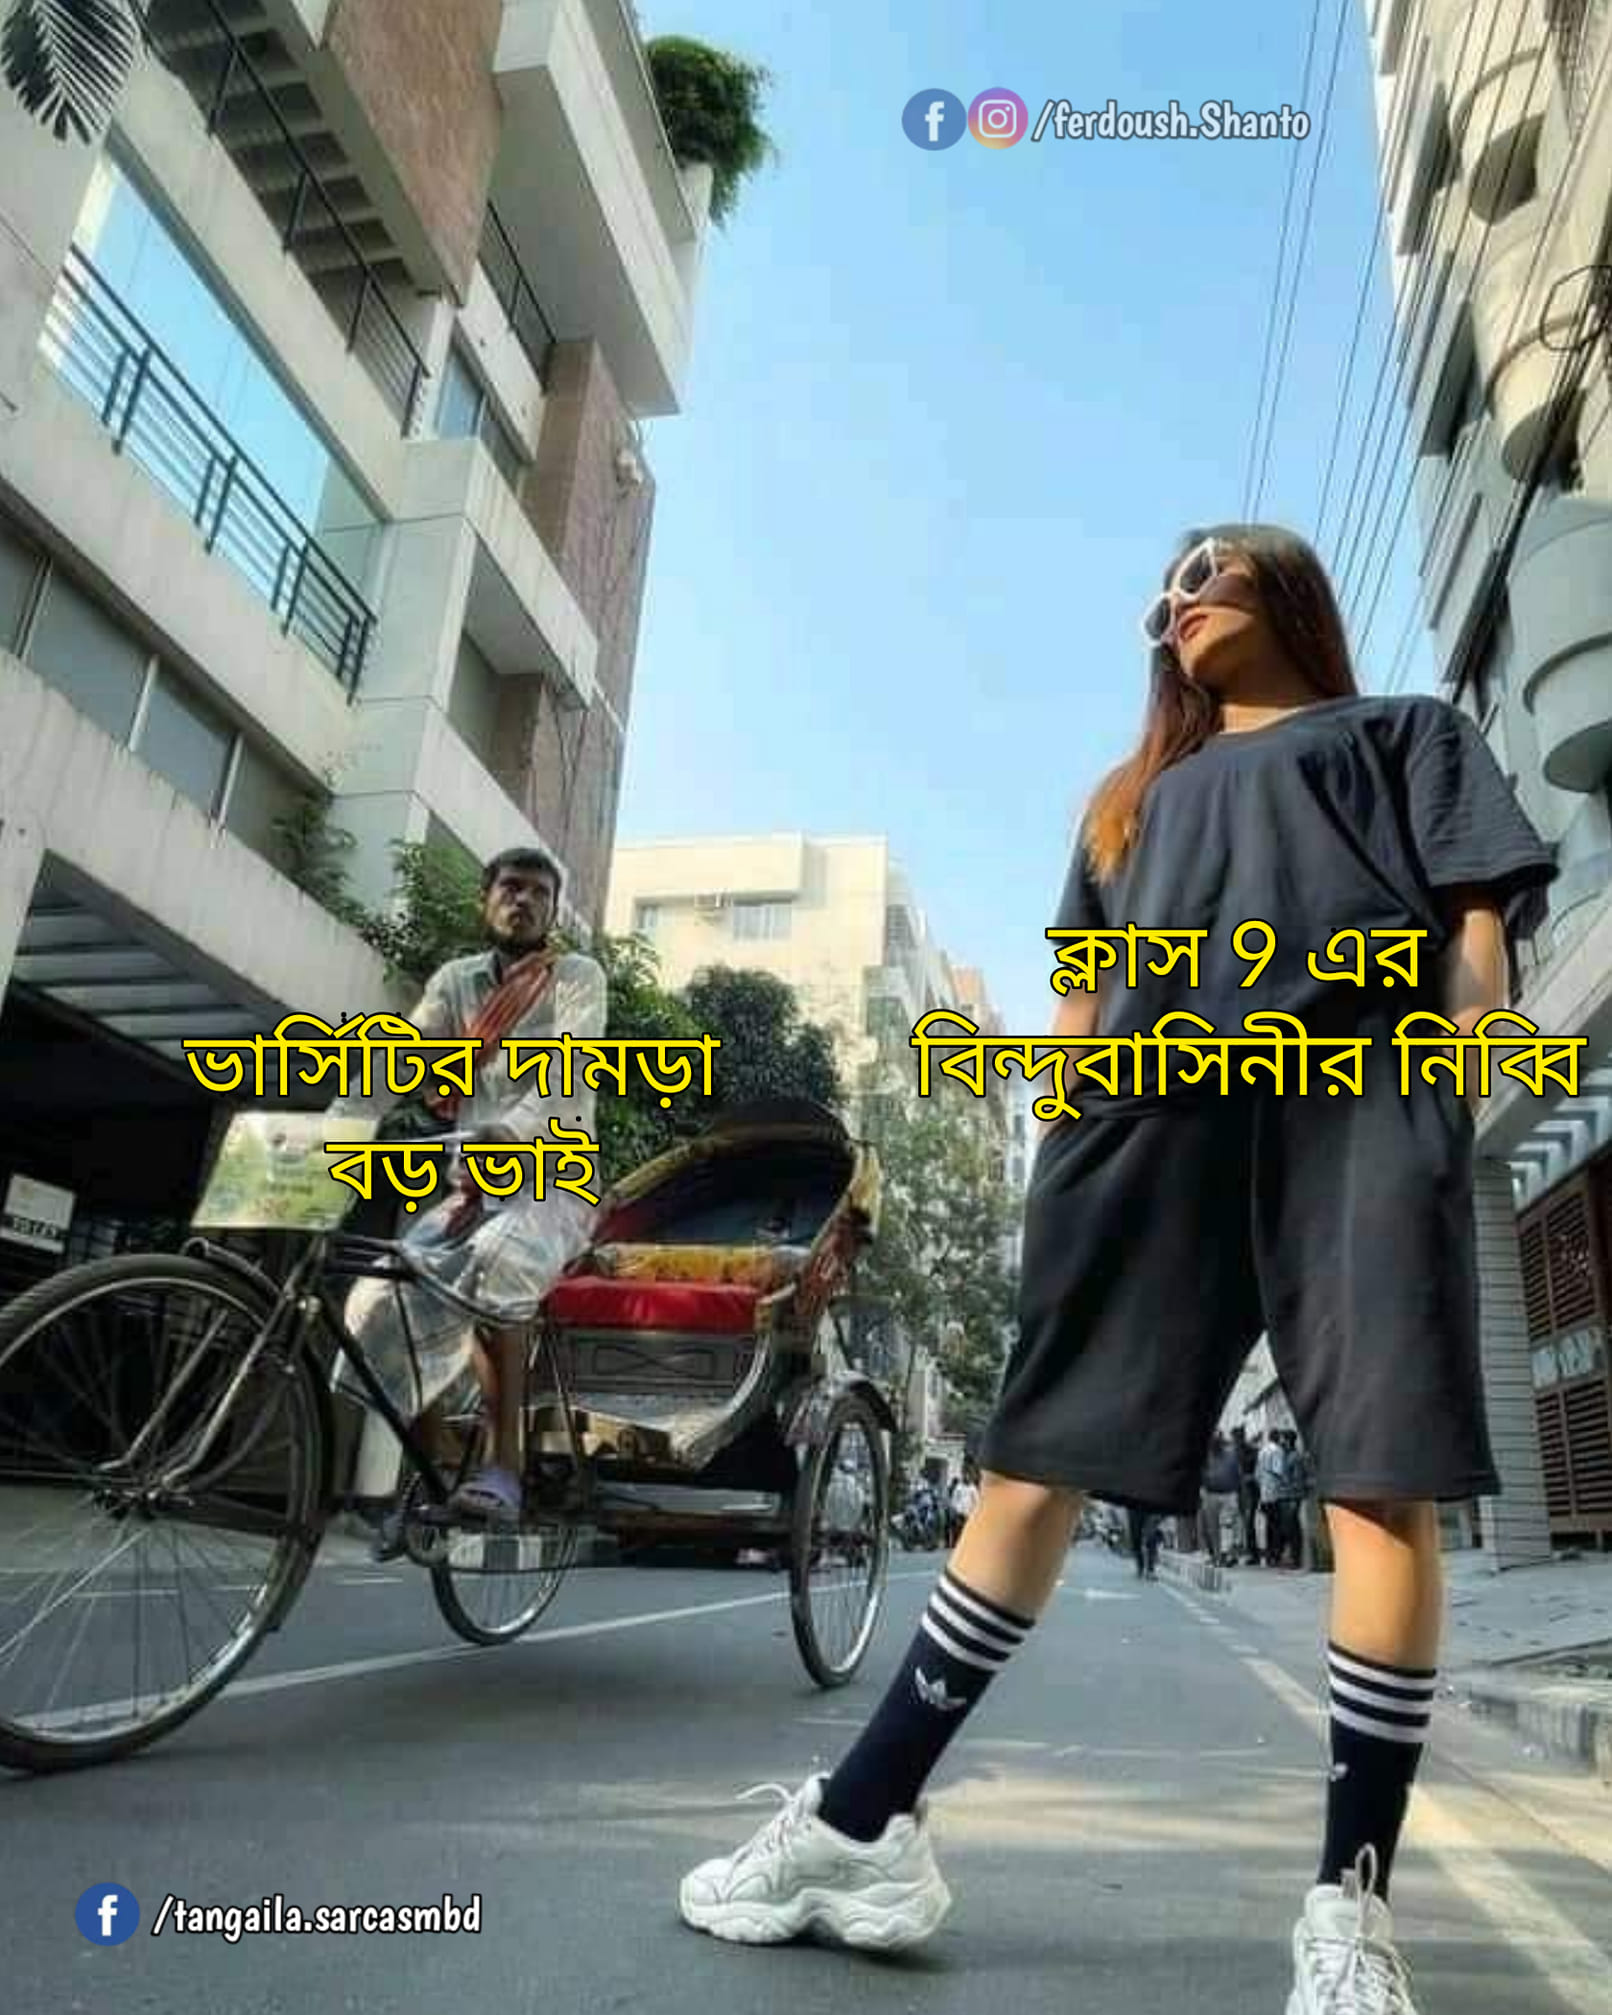
Caption: ভার্সিটির দামড়া বড় ভাই    ক্লাস ৯ এর বিন্দুবাসিনীর নিব্বি
Label: hate